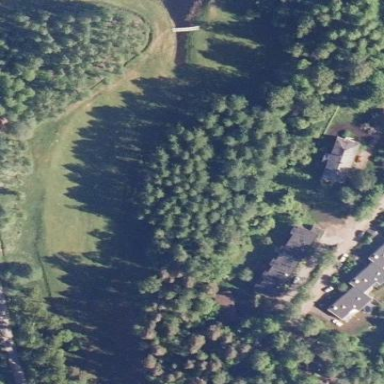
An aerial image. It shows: Golf course.